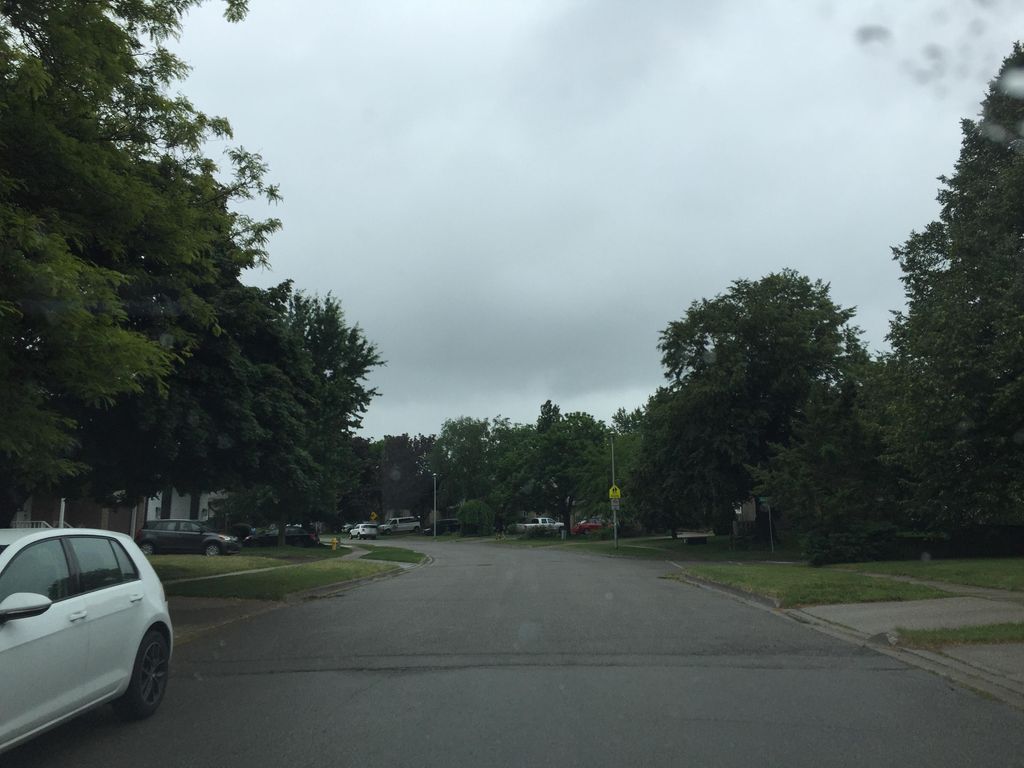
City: kitchener-waterloo